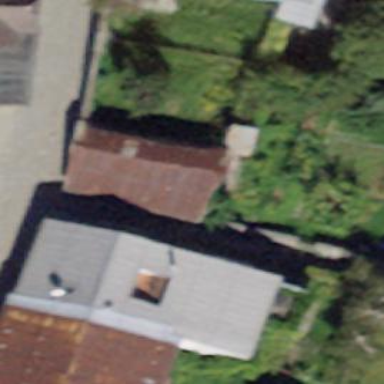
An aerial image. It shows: Shed.